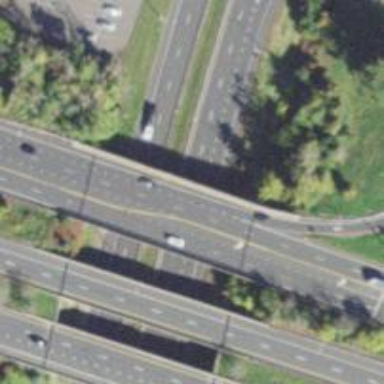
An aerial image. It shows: Bridge along trunk link highway.